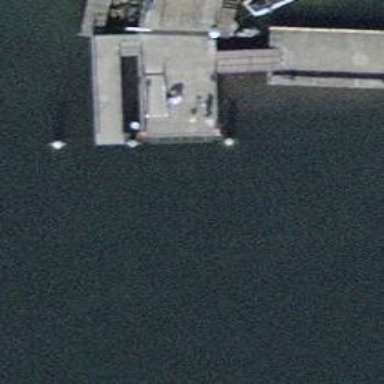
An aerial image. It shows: Ferry stop position.